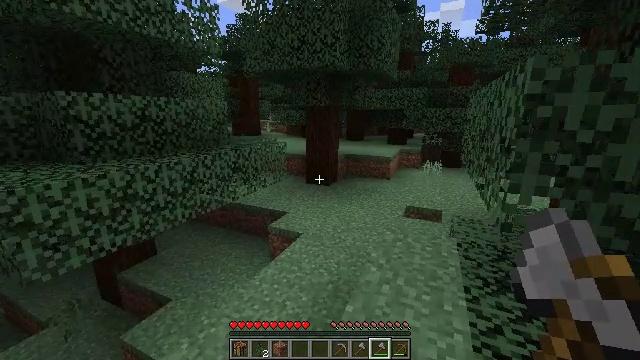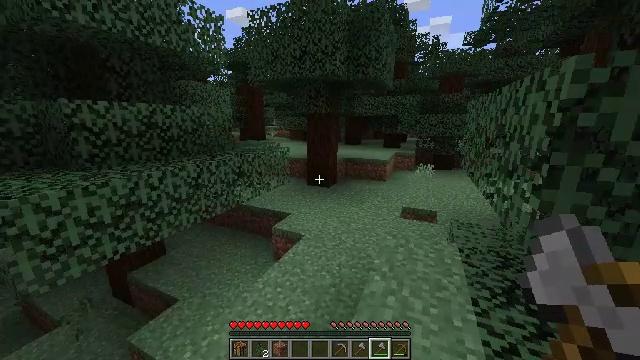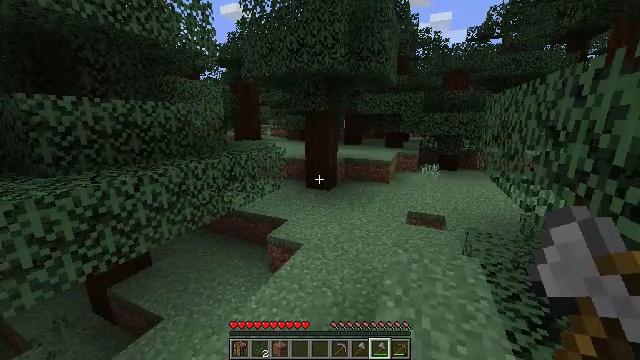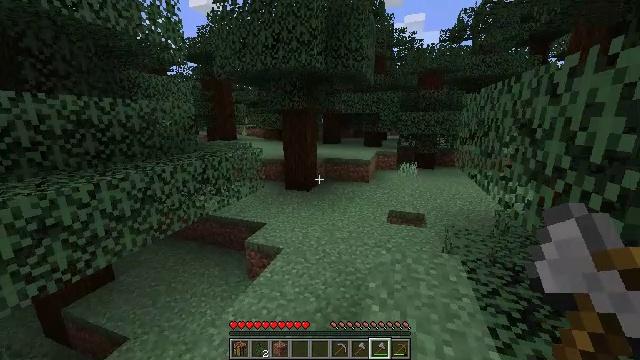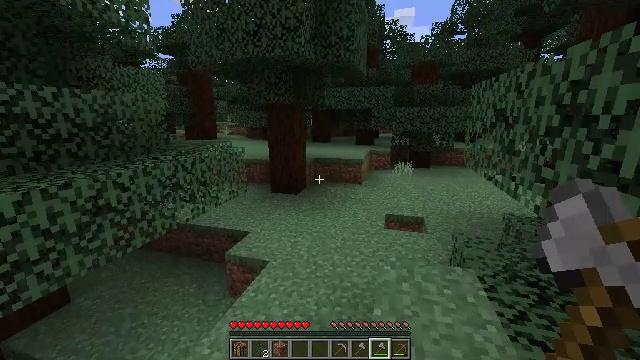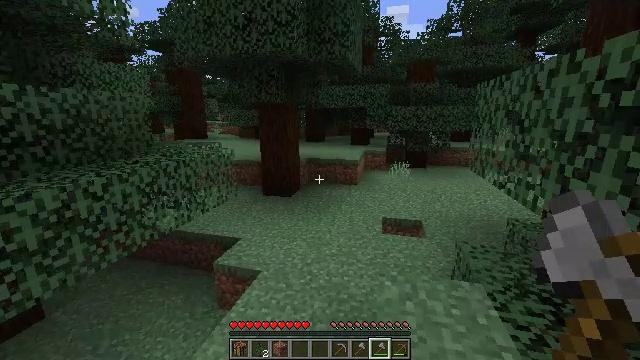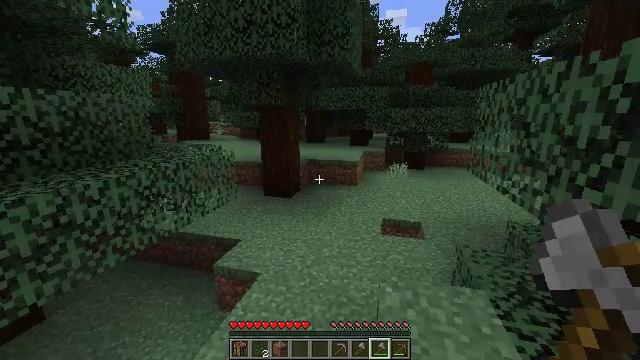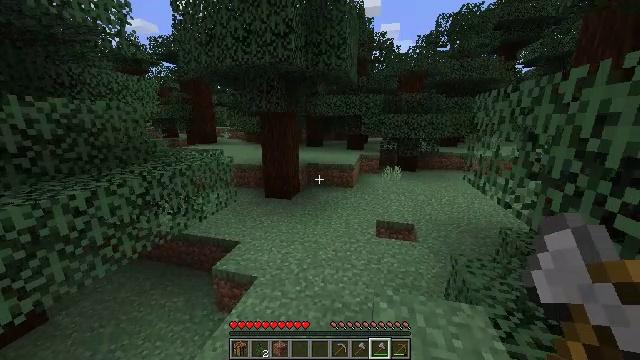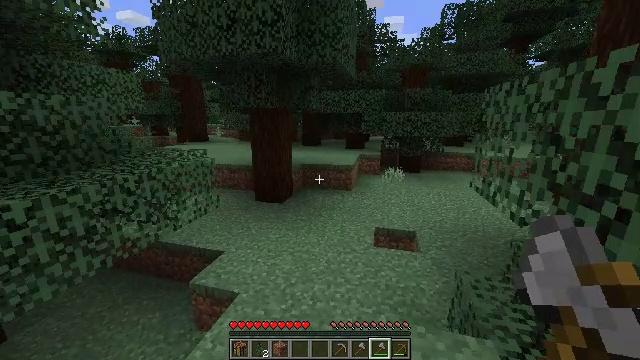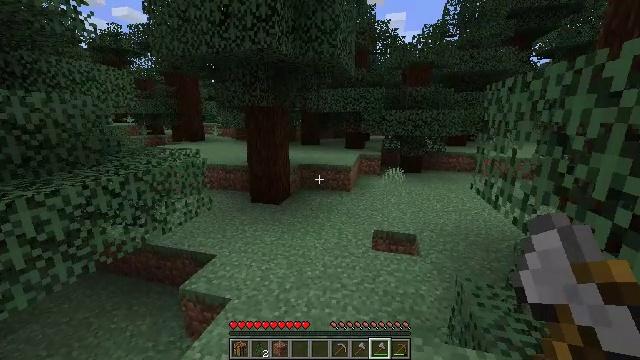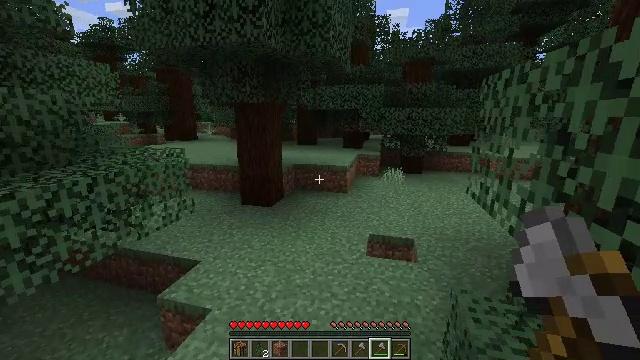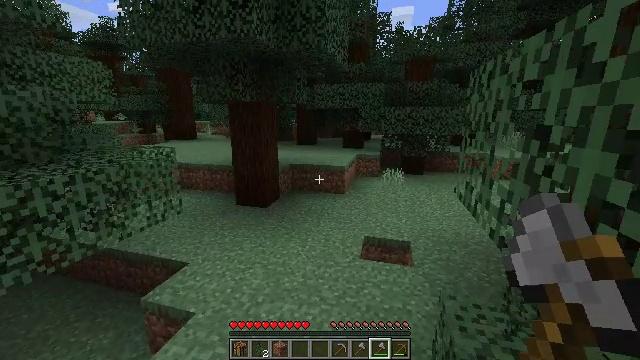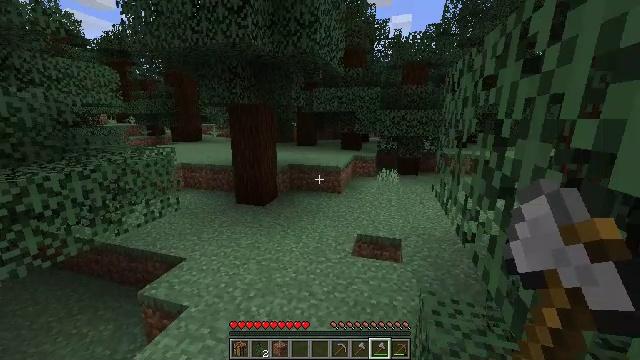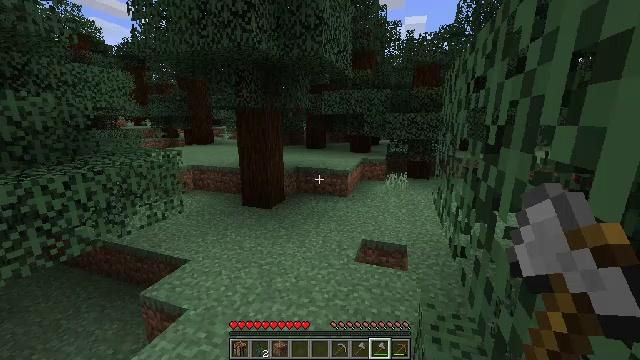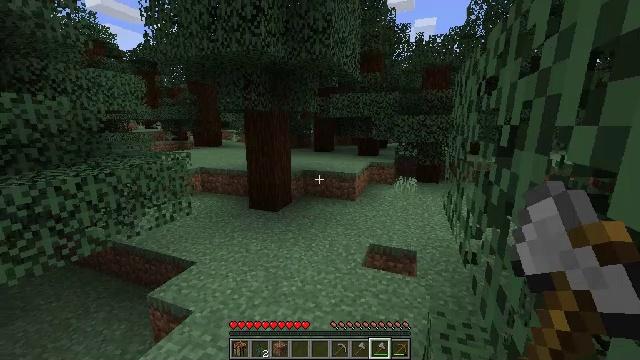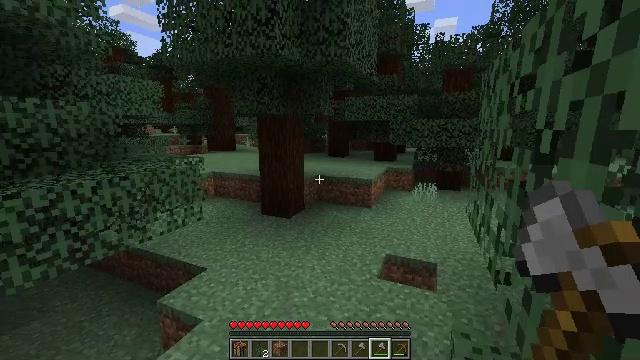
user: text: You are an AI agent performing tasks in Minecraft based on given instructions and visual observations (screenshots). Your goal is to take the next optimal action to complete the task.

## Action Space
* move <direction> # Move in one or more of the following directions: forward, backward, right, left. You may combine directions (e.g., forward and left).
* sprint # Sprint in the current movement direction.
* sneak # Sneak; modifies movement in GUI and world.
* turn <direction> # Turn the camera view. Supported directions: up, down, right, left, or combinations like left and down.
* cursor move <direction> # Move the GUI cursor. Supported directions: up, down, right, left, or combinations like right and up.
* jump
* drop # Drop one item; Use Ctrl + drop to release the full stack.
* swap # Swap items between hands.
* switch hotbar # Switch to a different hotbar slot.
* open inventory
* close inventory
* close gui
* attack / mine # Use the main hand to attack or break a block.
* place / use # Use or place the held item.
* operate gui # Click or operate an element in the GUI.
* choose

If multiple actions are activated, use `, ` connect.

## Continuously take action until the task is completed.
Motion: motion action
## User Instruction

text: Break the sweet berry bush to collect berries.
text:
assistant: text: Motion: move forward
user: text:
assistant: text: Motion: move forward
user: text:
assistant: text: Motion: move forward, turn right
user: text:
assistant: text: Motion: move forward, turn right
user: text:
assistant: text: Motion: move forward, turn right
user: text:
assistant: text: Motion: move forward
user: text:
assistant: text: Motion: move forward and move right
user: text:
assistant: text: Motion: move forward and move right
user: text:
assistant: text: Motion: move forward and move right
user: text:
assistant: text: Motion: move right
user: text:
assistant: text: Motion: move right
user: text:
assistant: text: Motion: move right
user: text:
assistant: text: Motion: move right, turn left
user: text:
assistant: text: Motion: turn left
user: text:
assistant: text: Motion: turn left and up
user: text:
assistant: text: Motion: move forward, turn left
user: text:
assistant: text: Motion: move forward, turn left
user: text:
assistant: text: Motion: no_op
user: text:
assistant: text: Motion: no_op
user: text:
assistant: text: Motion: no_op
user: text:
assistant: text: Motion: move forward
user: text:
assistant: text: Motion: move forward
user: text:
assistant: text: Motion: move forward
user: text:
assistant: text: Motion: move forward
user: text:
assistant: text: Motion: move forward
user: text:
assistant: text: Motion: move forward
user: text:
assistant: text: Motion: move forward, turn left and up
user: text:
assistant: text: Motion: move forward, turn left
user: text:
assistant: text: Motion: move forward, turn left
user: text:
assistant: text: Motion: move forward, turn left